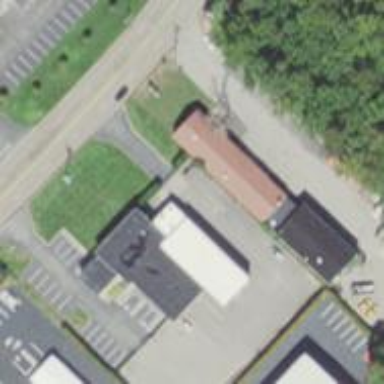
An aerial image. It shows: Commercial building.